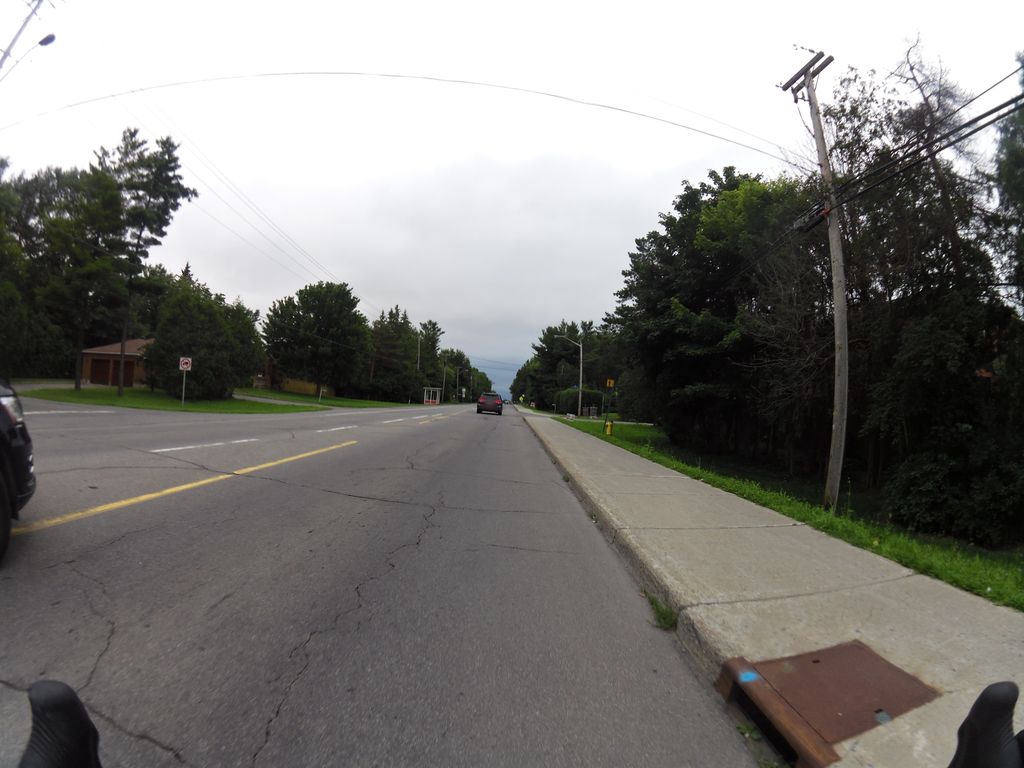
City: ottawa-gatineau